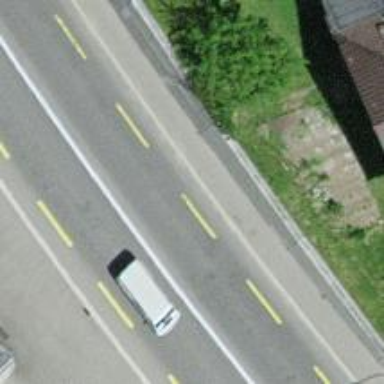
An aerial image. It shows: Primary highway with asphalt surface. It also has lane for cyclists on both sides.